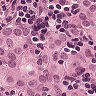
Metastatic tissue present: yes